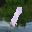
Label: 1